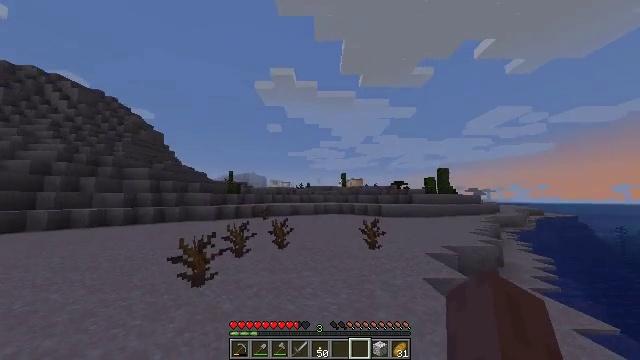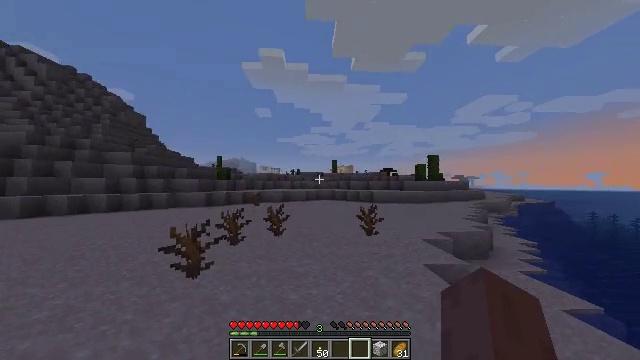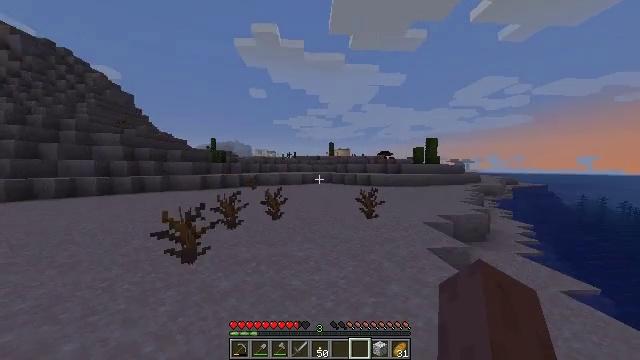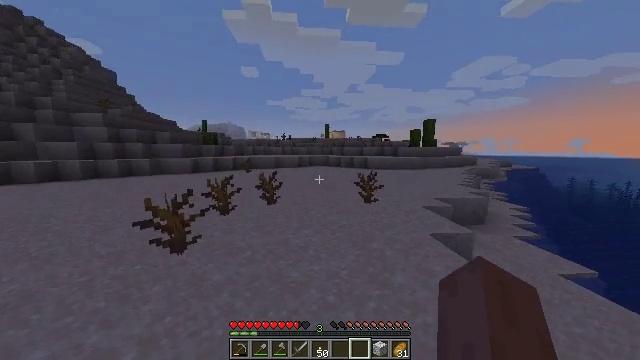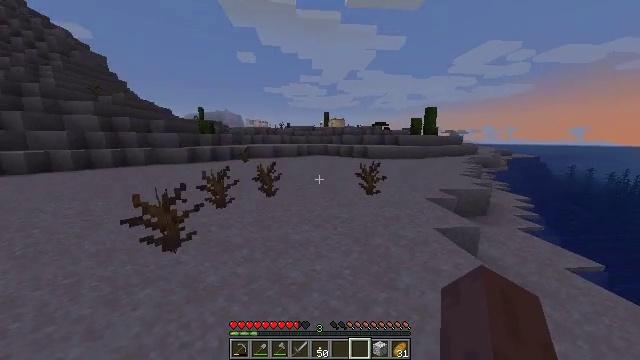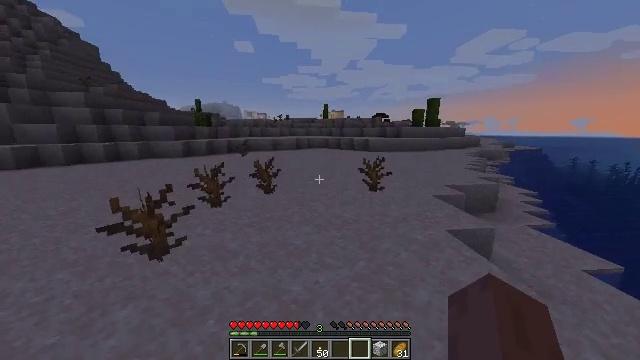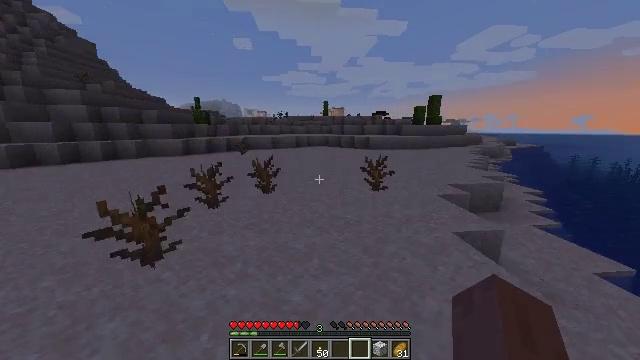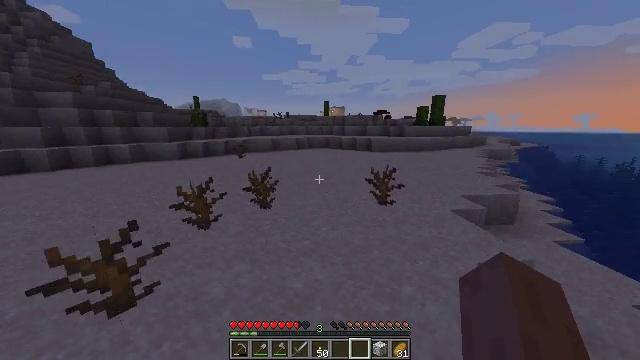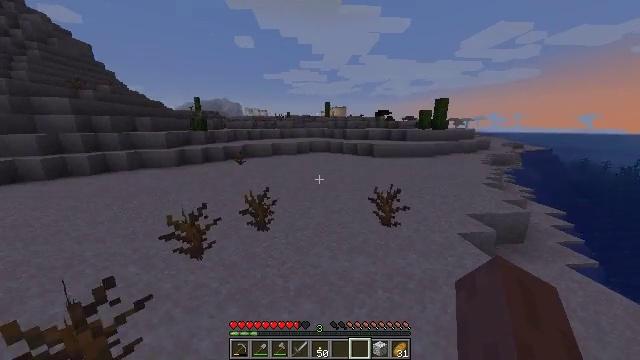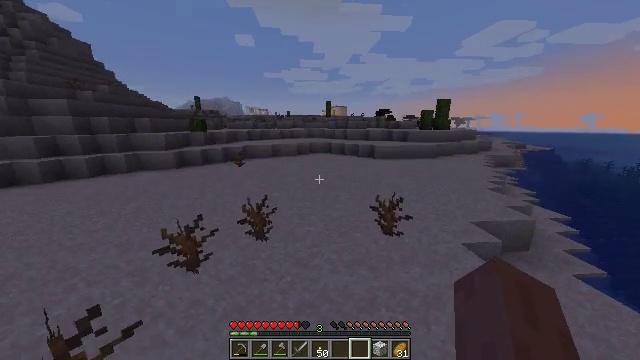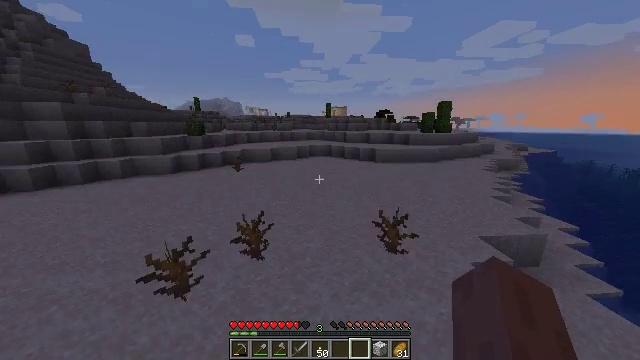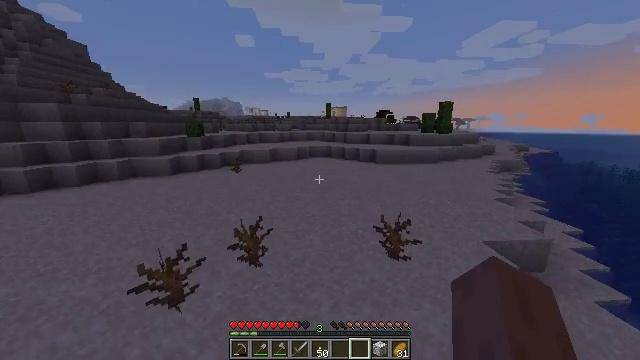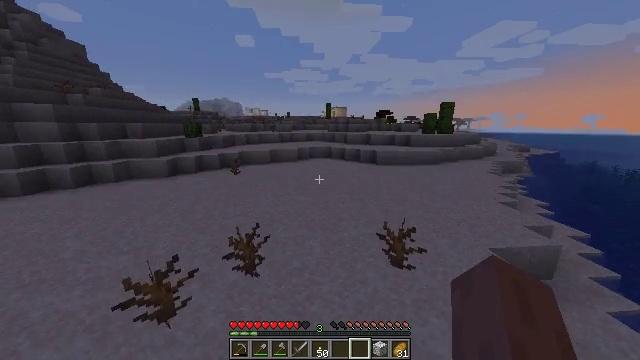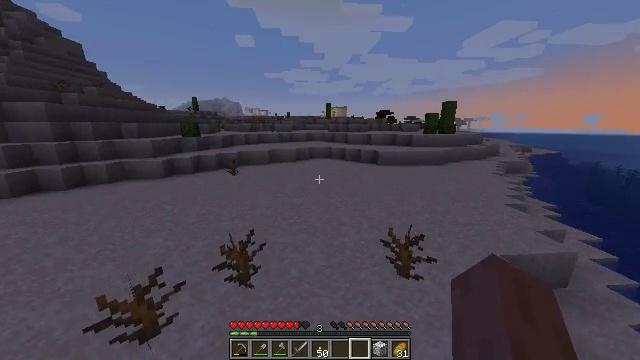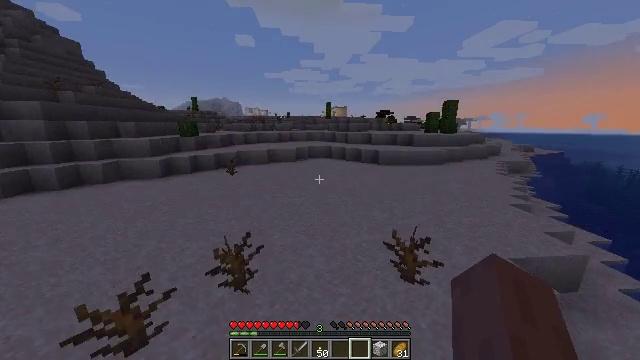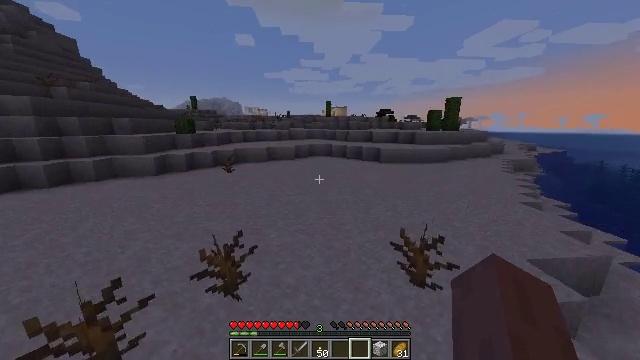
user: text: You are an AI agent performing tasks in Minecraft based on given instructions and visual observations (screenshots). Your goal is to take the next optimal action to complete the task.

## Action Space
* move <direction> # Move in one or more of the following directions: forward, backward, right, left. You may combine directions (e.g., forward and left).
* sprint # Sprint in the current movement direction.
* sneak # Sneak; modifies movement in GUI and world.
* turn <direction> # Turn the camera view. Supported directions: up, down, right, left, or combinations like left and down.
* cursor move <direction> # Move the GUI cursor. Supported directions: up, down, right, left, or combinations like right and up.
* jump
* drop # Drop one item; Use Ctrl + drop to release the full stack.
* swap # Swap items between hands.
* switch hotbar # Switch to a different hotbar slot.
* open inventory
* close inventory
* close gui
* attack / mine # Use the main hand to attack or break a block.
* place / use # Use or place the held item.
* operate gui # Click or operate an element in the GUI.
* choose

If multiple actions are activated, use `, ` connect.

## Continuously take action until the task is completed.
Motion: motion action
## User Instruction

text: Recycle the jungle button.
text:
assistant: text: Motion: move forward, sprint, turn right and down
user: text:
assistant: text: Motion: move forward, sprint, turn right and down
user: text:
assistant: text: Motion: move forward, sprint, turn right and down
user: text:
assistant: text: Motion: move forward, sprint, turn down
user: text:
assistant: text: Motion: move forward, sprint, turn down
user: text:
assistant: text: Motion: move forward, sprint
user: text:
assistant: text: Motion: move forward, sprint, jump
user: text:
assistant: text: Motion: move forward, sprint, jump
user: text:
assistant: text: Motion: move forward, sprint, jump
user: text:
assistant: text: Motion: move forward, sprint, jump
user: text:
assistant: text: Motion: move forward, sprint, jump
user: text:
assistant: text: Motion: move forward, sprint, jump
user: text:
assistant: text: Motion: move forward, sprint, jump
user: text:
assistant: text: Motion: move forward, sprint, jump
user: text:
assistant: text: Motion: move forward, sprint, jump
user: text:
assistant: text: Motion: move forward, sprint, jump
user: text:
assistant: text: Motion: move forward, sprint, jump
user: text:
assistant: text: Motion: move forward, sprint, jump
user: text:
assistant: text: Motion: move forward, sprint, jump
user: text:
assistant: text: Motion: move forward, sprint, jump
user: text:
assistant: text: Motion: move forward, sprint, turn down, jump
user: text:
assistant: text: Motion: move forward, sprint, turn left and down, jump
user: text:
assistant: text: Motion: move forward, sprint, turn left and down, jump
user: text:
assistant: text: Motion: move forward, sprint, turn left and down, jump
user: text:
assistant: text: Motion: move forward, sprint, jump
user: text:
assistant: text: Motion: move forward, sprint, jump
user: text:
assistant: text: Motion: move forward, sprint, jump
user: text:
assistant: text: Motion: move forward, sprint, jump
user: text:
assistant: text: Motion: move forward, sprint, jump
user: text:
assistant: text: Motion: move forward, sprint, jump